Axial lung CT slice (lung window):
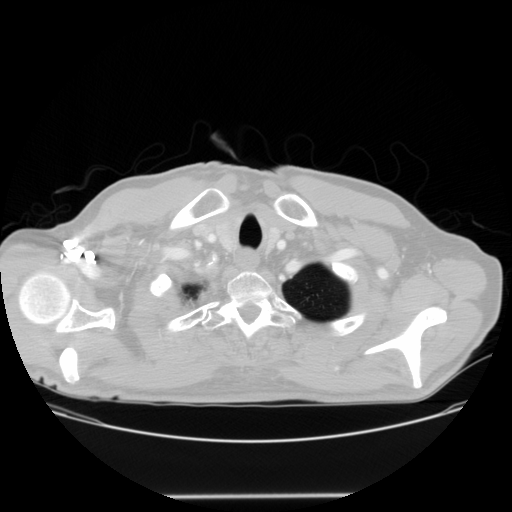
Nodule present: no